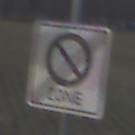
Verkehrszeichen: EndeEingeschraenktesHalteverbotZone
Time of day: SunriseSunset
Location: Outdoor (Nature)
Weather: PartlyCloudy
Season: NotSpecified
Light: Natural